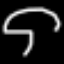
Label: mushroom